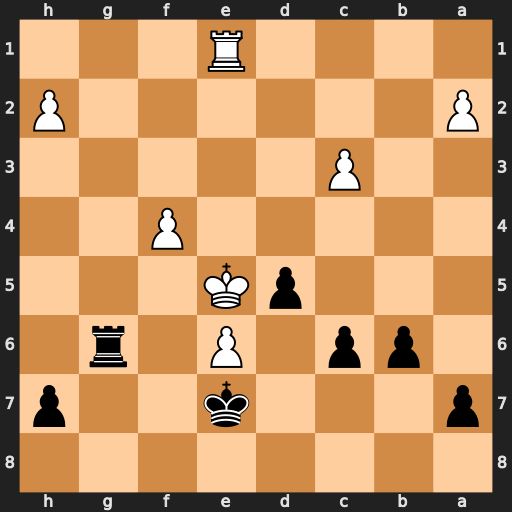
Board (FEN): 8/p3k2p/1pp1P1r1/3pK3/5P2/2P5/P6P/4R3
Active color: b
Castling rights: -
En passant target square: -
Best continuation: Rxe6+ Kf5 Rxe1